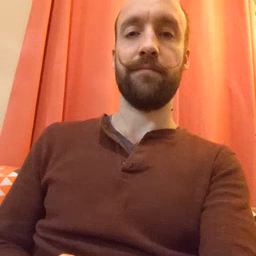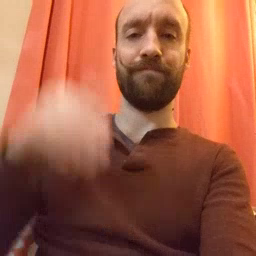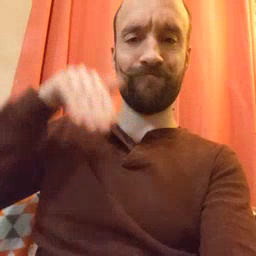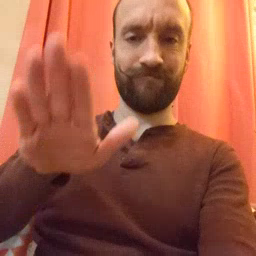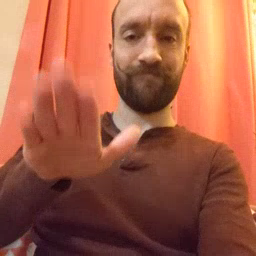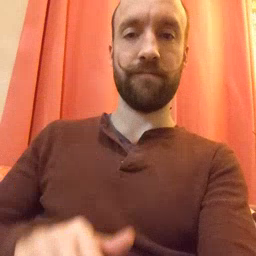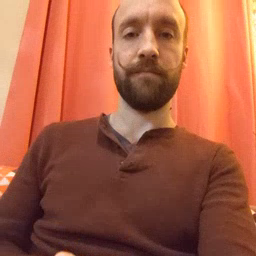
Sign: into